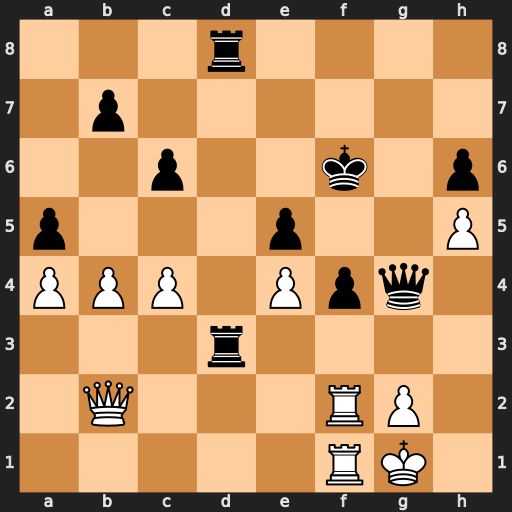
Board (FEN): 3r4/1p6/2p2k1p/p3p2P/PPP1Ppq1/3r4/1Q3RP1/5RK1
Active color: w
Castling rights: -
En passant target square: -
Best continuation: Rxf4+ Qxf4 Rxf4+